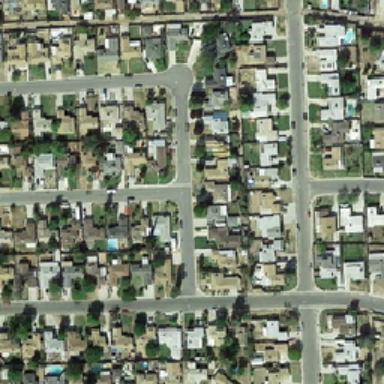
The residential area is on the street side .